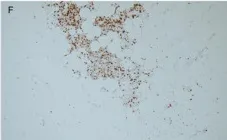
Immunohistochemical staining. Ki-67 index 80%. X 100). Pathological figures are provided by the Pathology Department, Peking Union Medical College Hospital.
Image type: pathology (immunostaining)